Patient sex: M
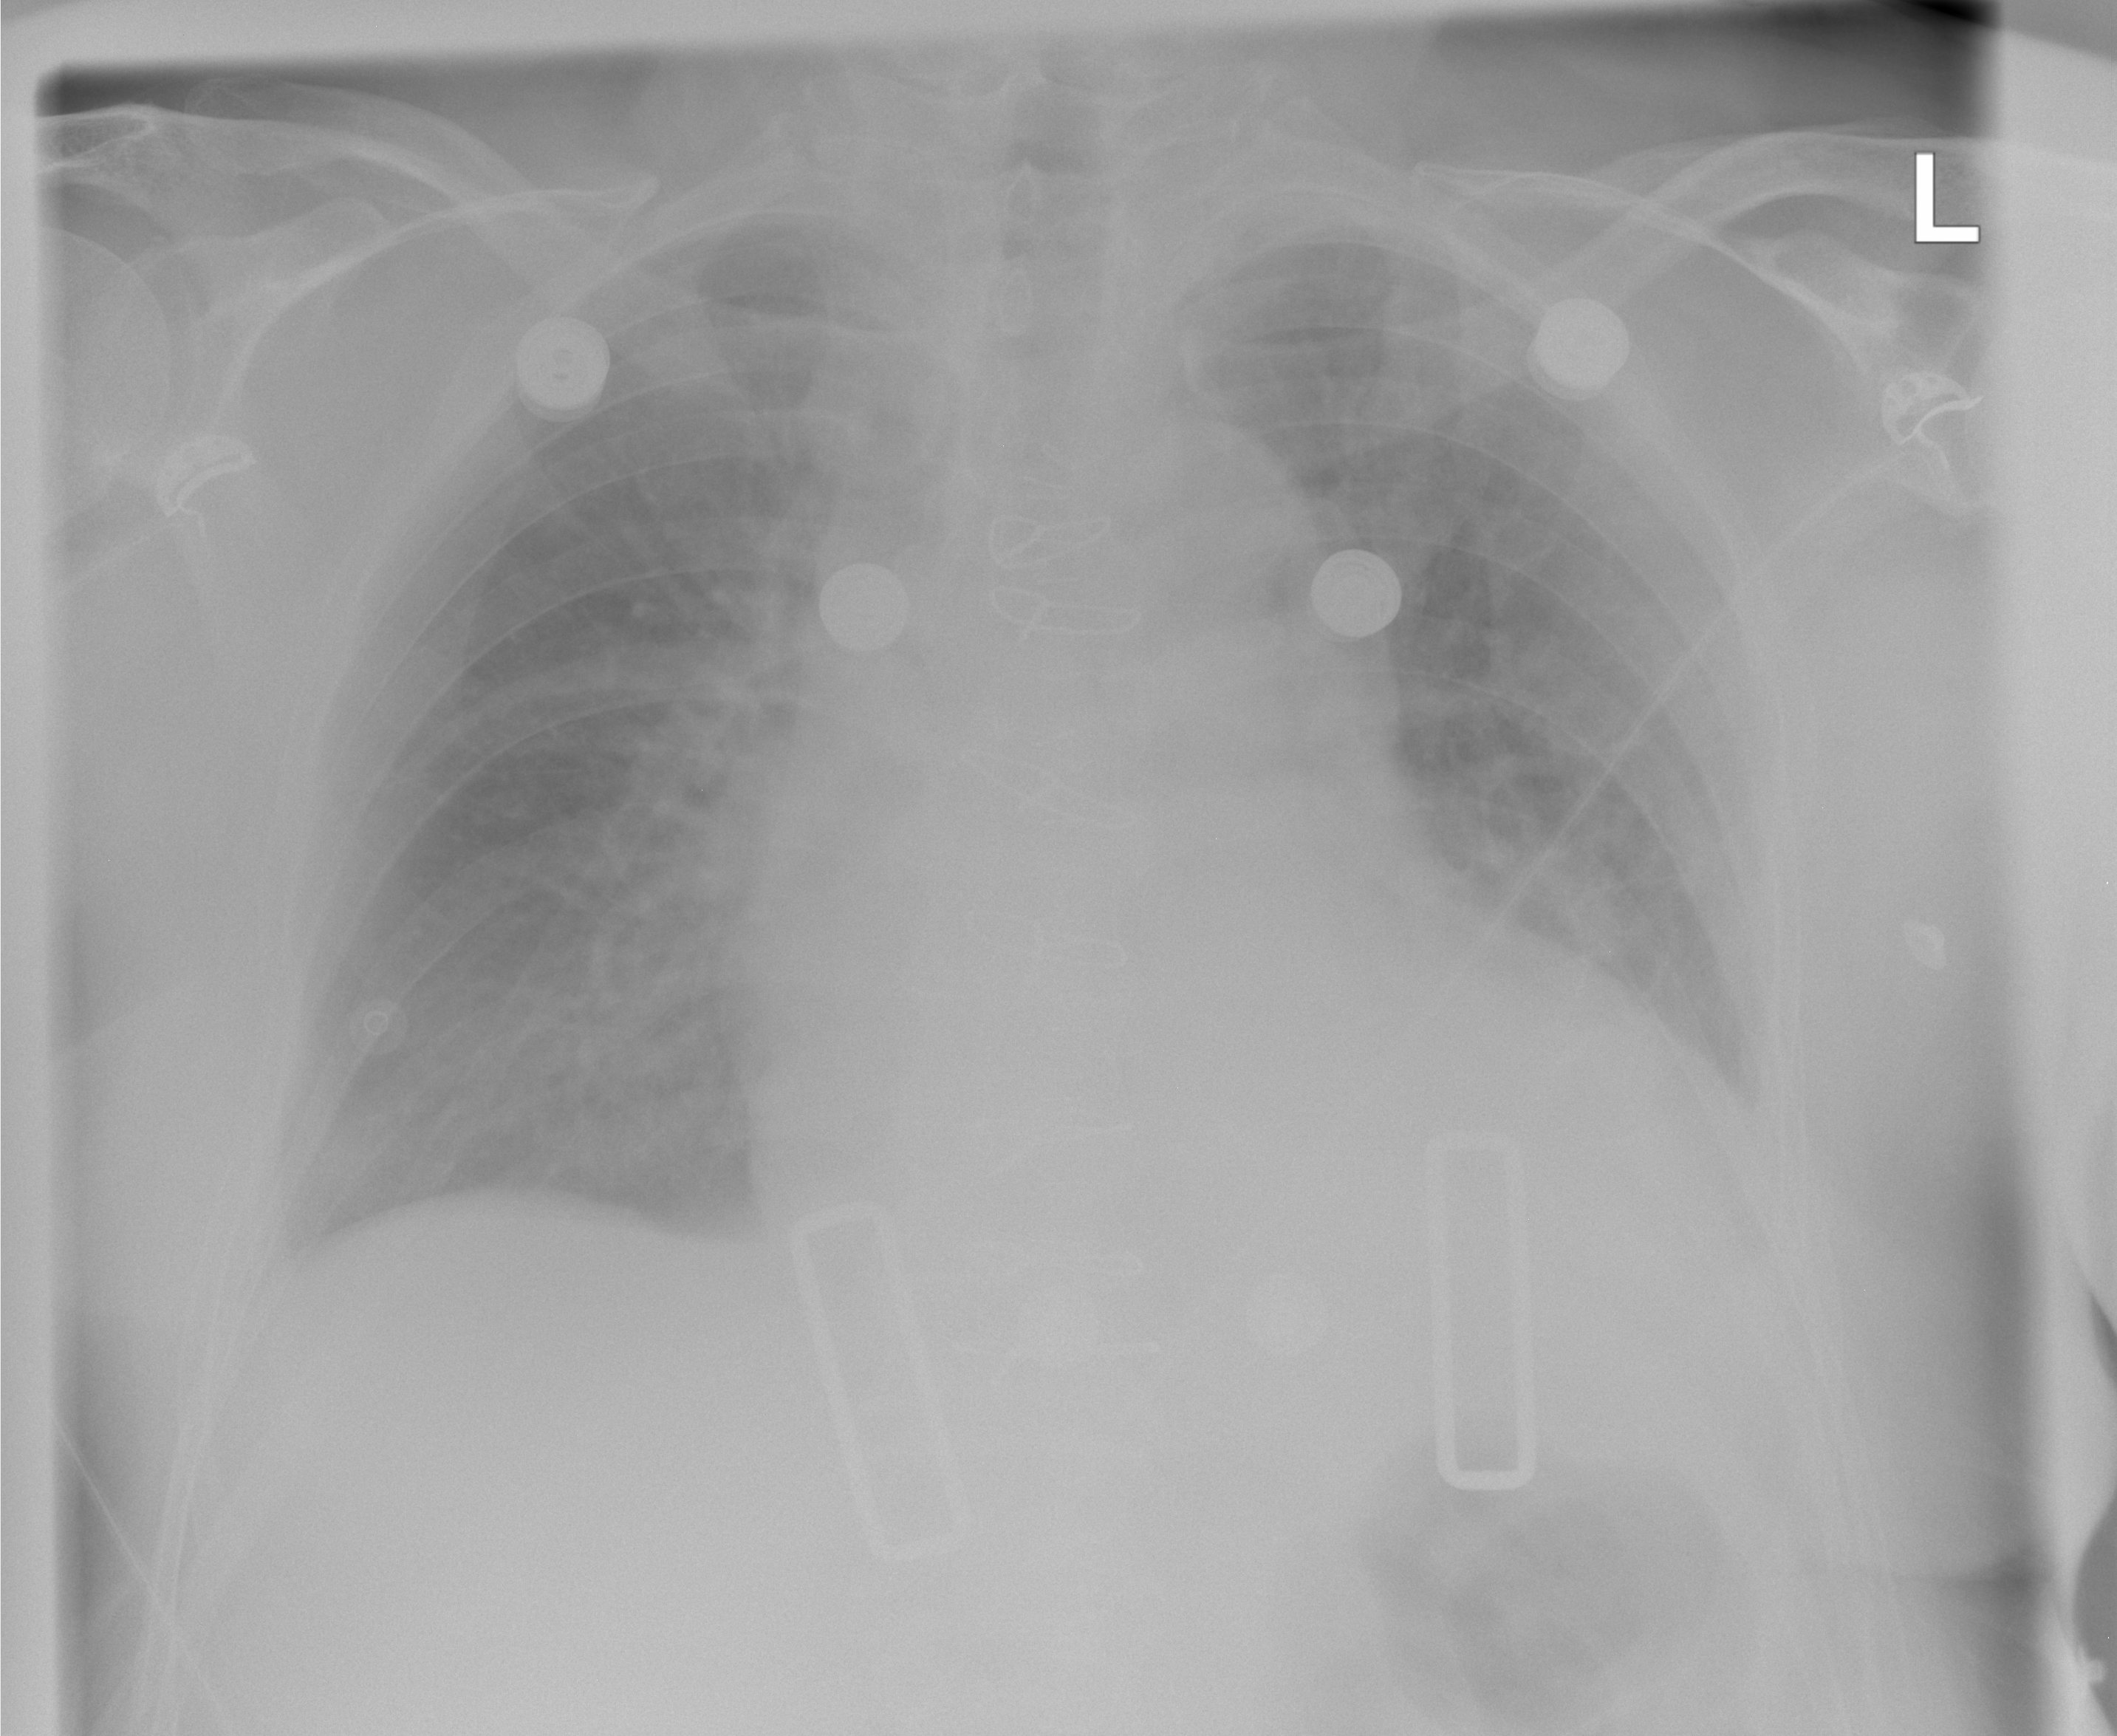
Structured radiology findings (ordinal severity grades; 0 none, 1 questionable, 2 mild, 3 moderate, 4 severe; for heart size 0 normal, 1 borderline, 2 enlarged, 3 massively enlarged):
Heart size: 3
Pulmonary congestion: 3
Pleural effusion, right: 0
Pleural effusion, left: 0
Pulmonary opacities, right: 0
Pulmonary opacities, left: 0
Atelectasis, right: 1
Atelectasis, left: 1